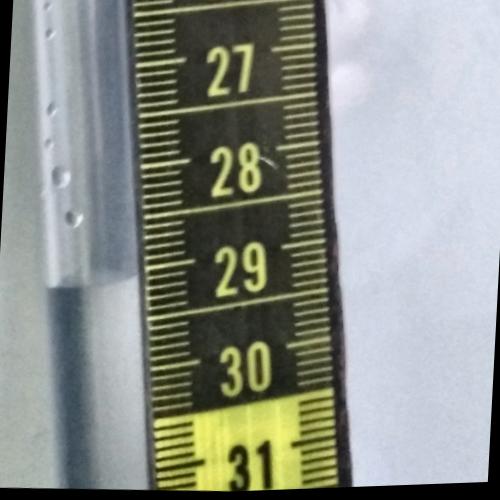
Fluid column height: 29.0 cm